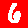
Digit: 6